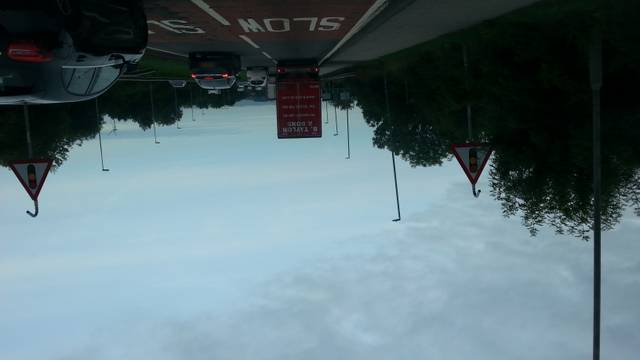
Region: United Kingdom
Coordinates: 53.112, -1.293